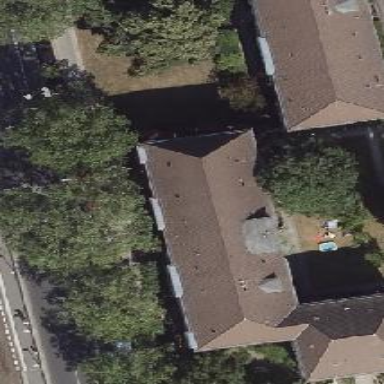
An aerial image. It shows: Apartment building with hipped roof.